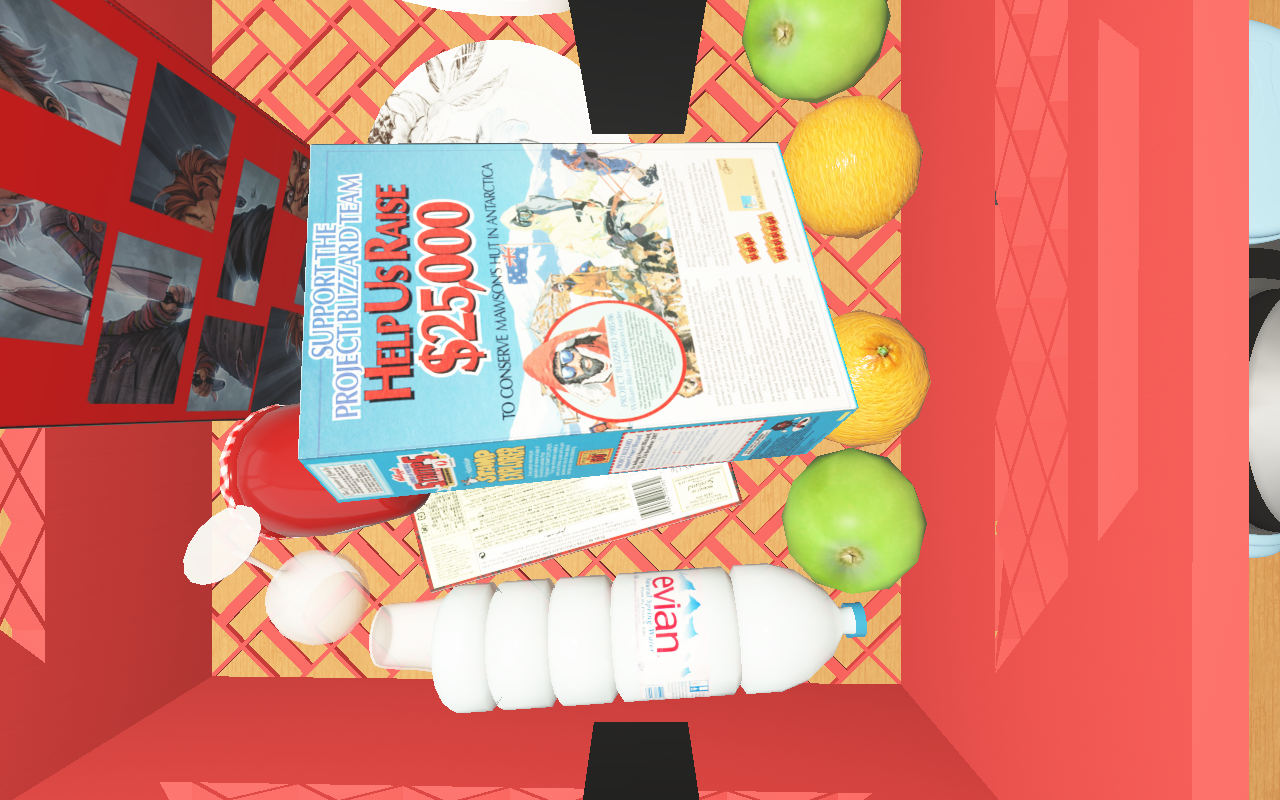
Objects in the scene:
water bottle
apple
apple
orange
orange
spoon
wineglass
jam jar
cereal box
cereal box
biscuit box